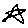
Label: star